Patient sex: F
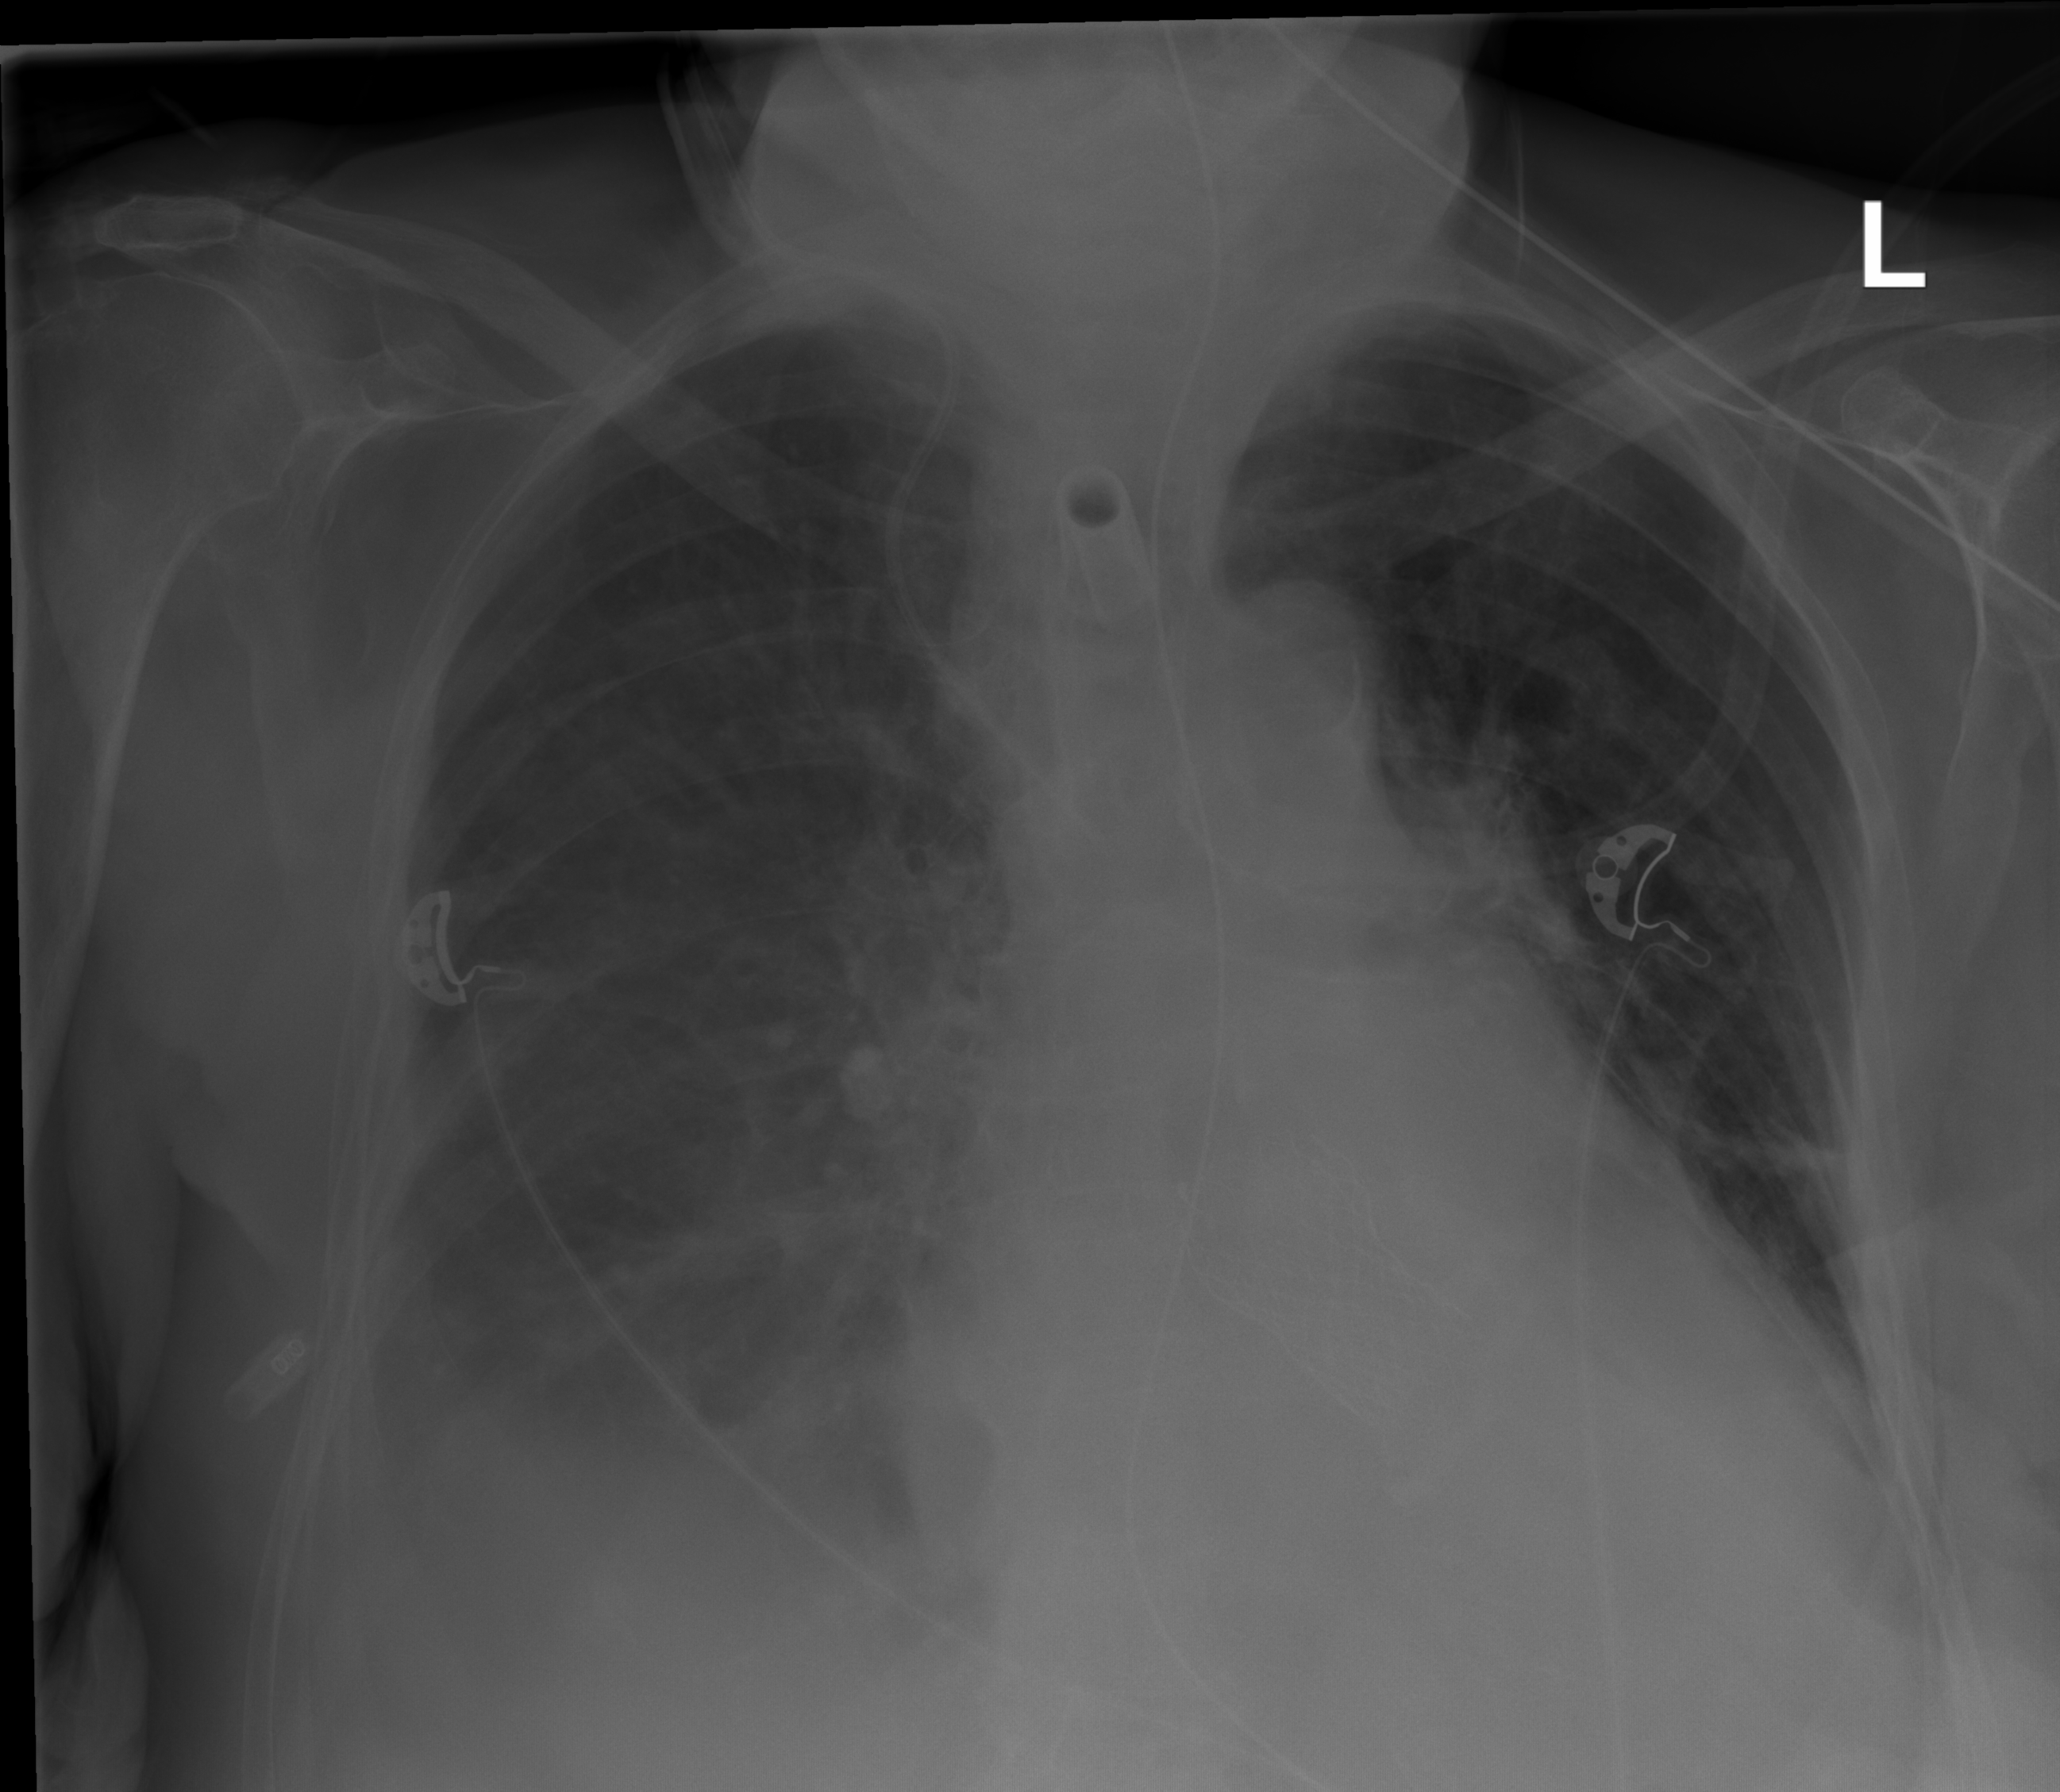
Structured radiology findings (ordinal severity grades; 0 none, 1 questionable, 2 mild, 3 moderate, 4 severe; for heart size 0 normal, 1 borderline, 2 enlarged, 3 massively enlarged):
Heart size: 2
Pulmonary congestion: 2
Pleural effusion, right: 3
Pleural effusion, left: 1
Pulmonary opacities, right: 0
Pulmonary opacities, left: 0
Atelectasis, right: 2
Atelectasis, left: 2